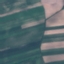
Label: AnnualCrop